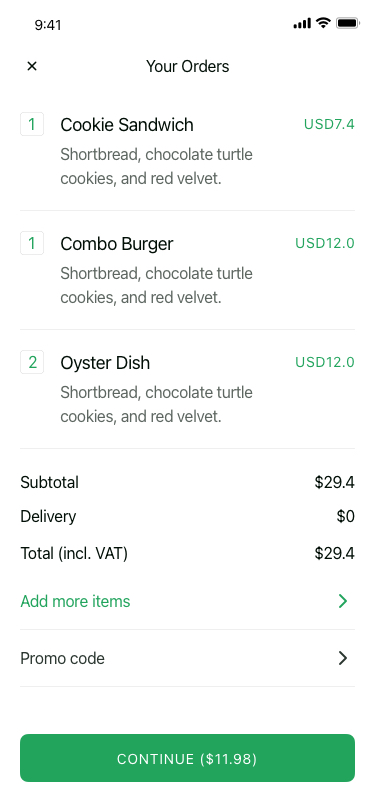
Text in this UI design:
$29.4
$0
Subtotal
Delivery
Total (incl. VAT)
$29.4
Add more items
Promo code
1
Cookie Sandwich
Shortbread, chocolate turtle cookies, and red velvet.
USD7.4
1
Combo Burger
Shortbread, chocolate turtle cookies, and red velvet.
USD12.0
2
Oyster Dish
Shortbread, chocolate turtle cookies, and red velvet.
USD12.0